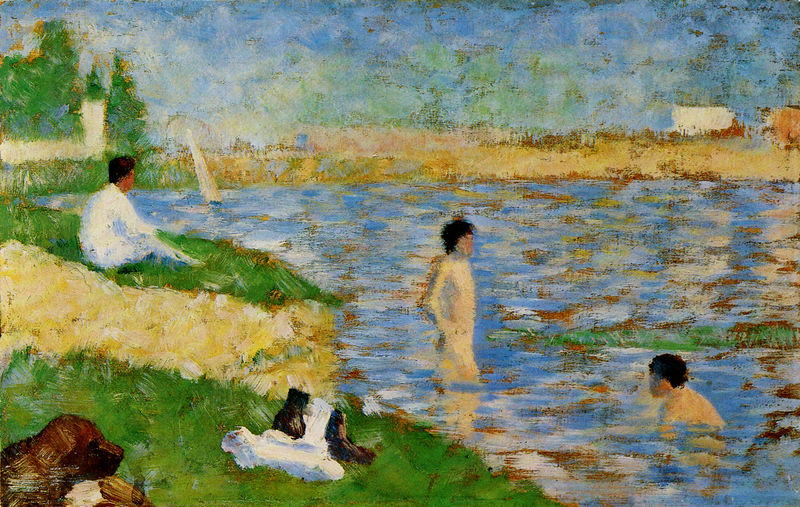
Titel: Personnages dans l'eau
Künstler: Georges Pierre Seurat
Standort: Paris
Institution: Musée d'Orsay
Schlagwörter: akt, blau, himmel, mann, nackt, wasser, weiß, baden, badende, fluss, frauen, gelb, grün, impressionismus, landschaft, see, teich, ufer, bunt, degas, frankreich, frau, kleider, licht, paris, schwarz, haus, hund, wiese, kleidung, boot, schiff, schiffe, segel, segelboot, sommer, strand, jungen, knaben, pointilismus, seine, monet, manet, bad, schwimmen, seurat, landpartie